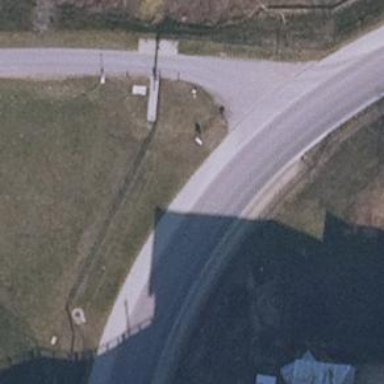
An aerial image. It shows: Secondary road with asphalt surface and sidewalk on the left side.